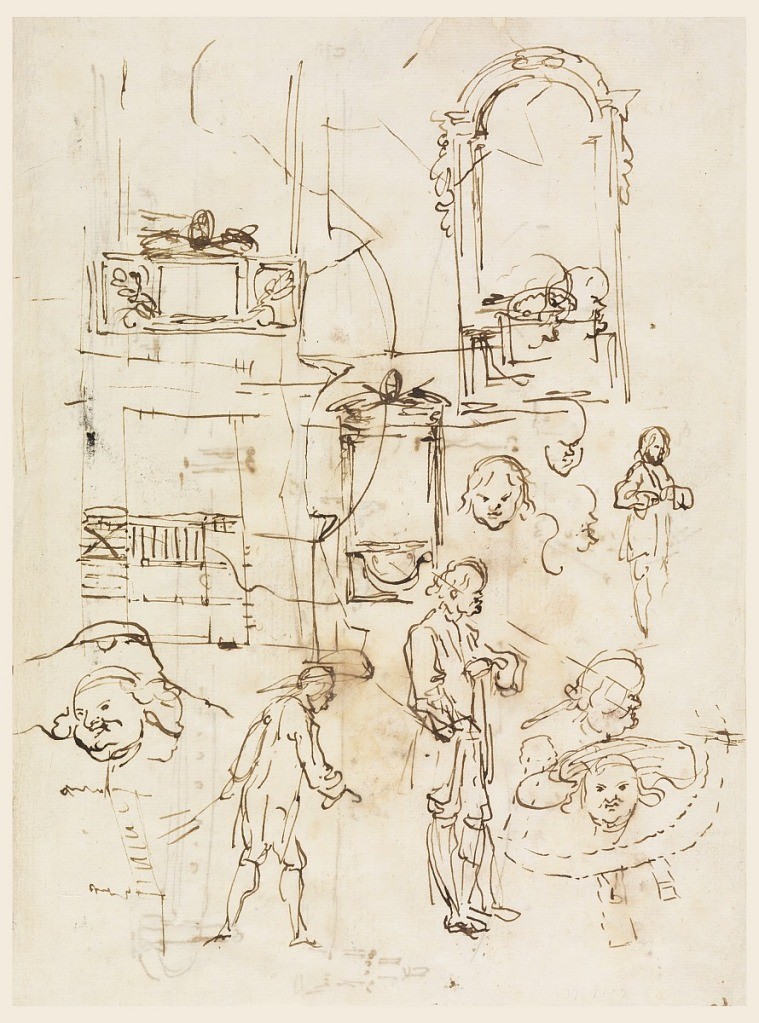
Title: Architectural and Figural Sketches
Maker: Carlo Marchionni, Italian, 1702–1786
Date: ca. 1760
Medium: Pen and ink on laid paper
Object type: Drawing
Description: Obverse: three sketches for a memorial tablet; an architectural plan; six sketches of heads and faces. Two standing and one walking figure; view of a balustrade; two indistinct architectural sketches. Reverse: horizontally rough sketches pertaining to a large precinct; two parts of façades.